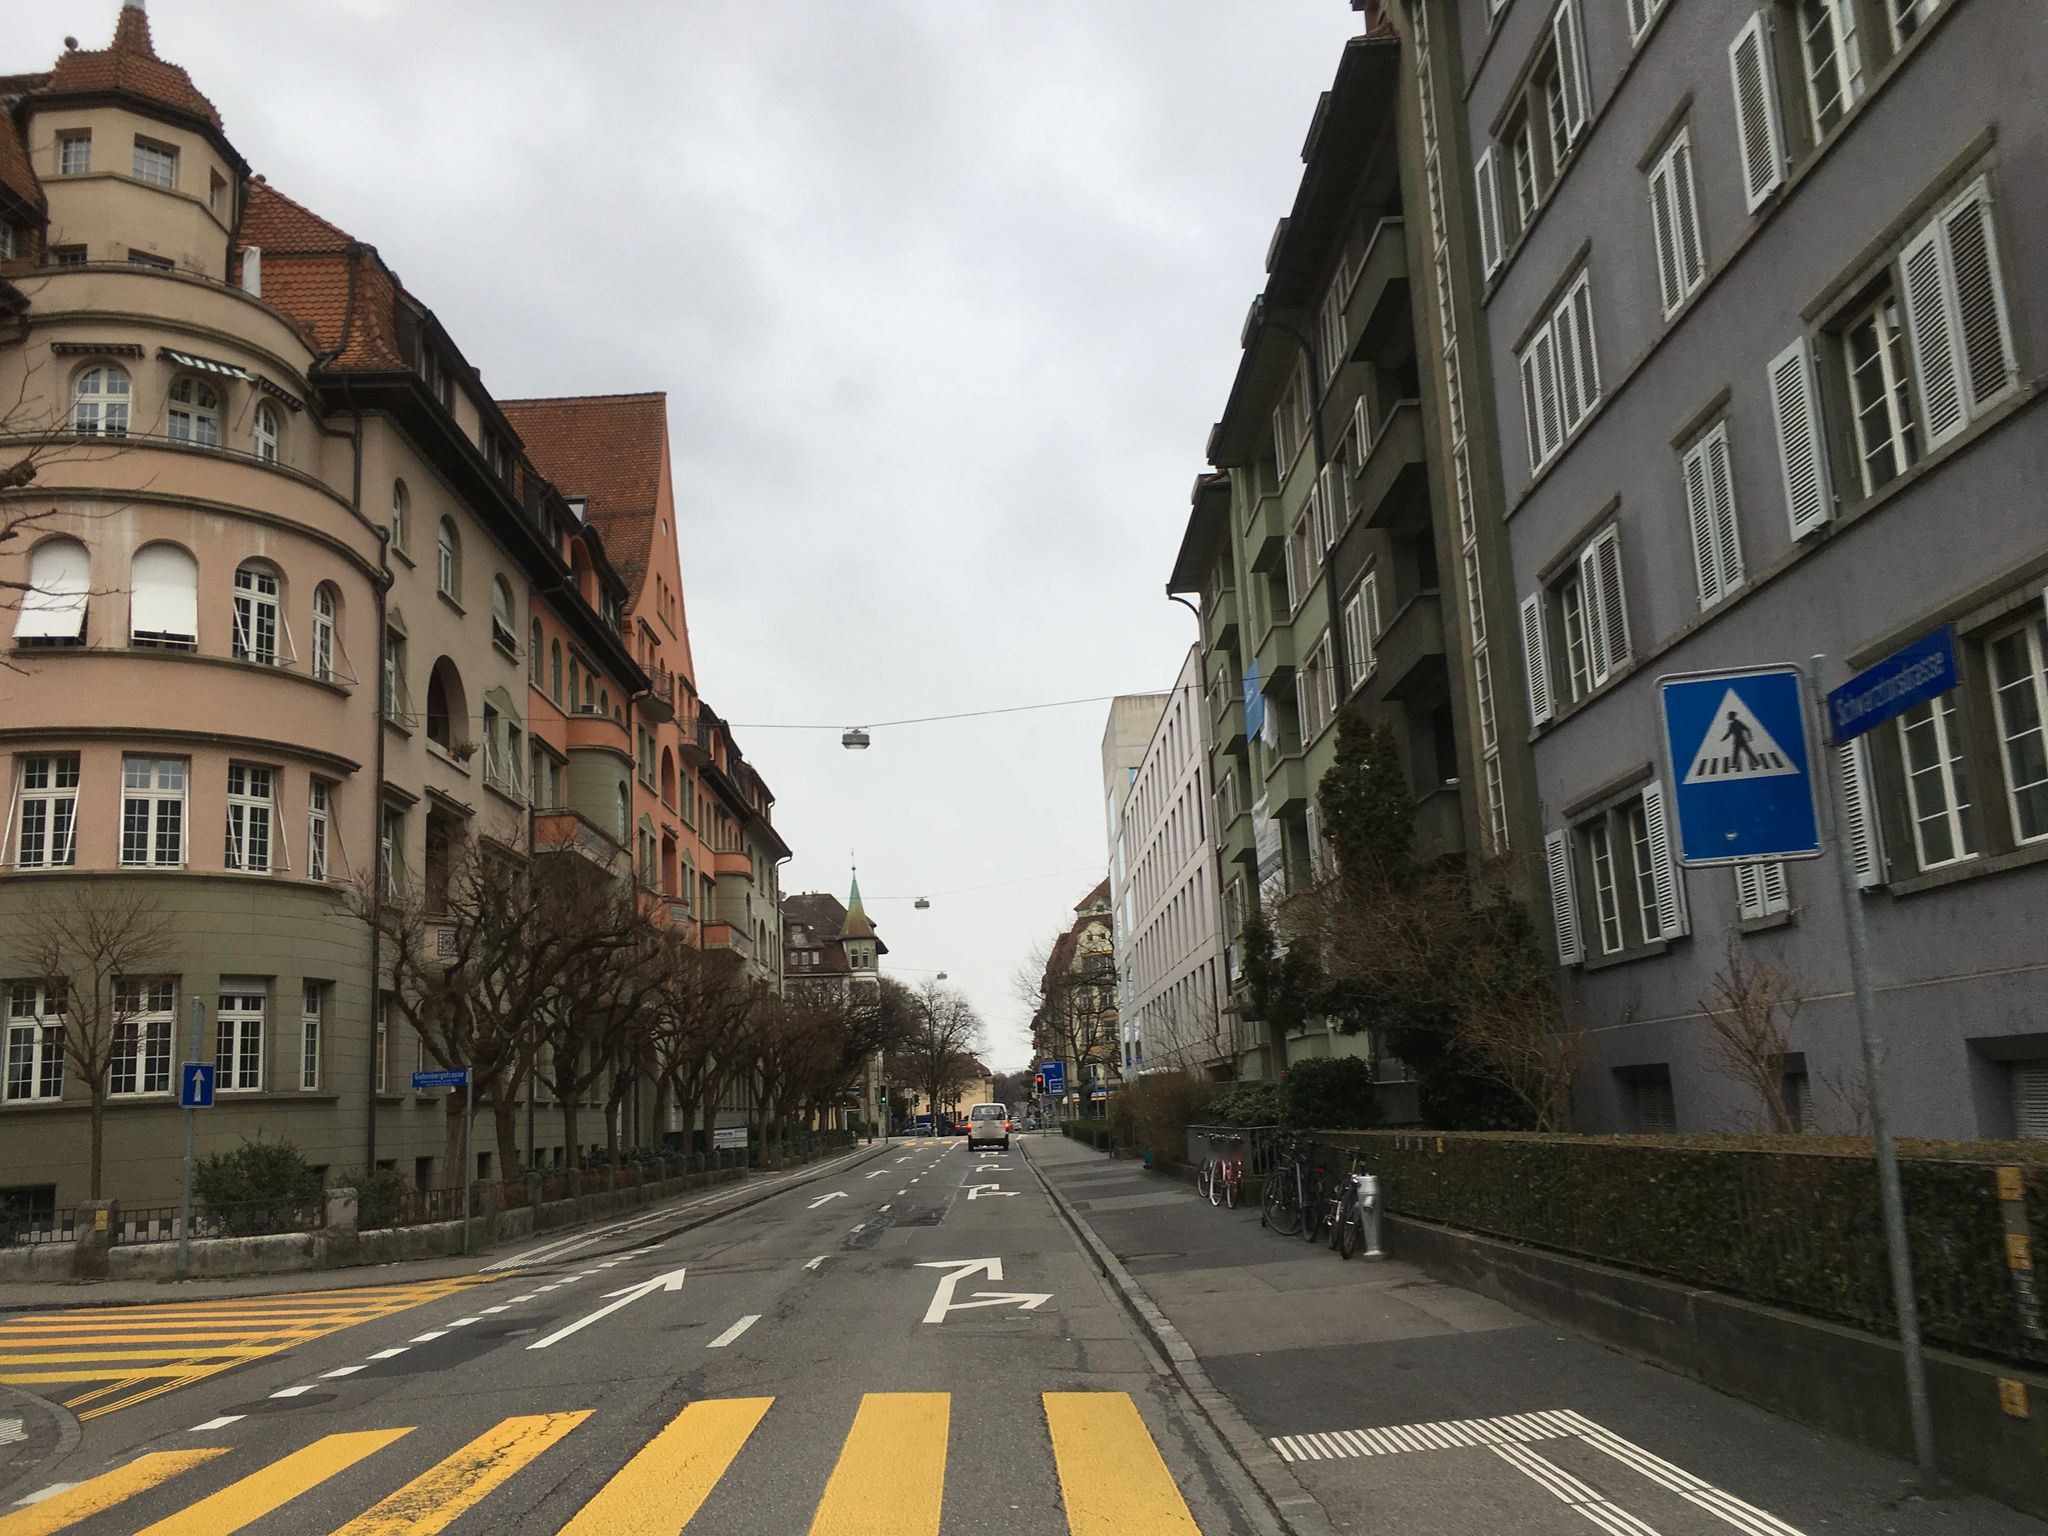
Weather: cloudy
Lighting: day
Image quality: good
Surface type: driving surface
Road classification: tertiary
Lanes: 1
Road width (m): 2
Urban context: urban centre
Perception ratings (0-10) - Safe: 7.9, Lively: 9.12, Beautiful: 7.39, Boring: 3.69, Depressing: 3.08, Wealthy: 9.53